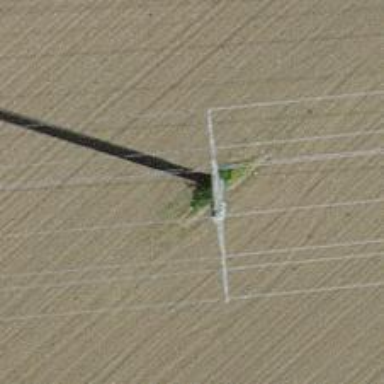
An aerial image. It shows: Power tower.